Field crop: maize
Growth stage: 2
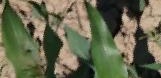
Species: maize